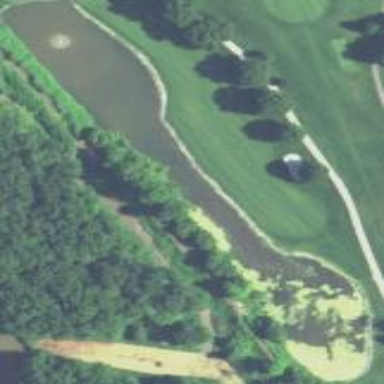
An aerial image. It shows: Water hazard in golf course. The hazard is natural water feature.